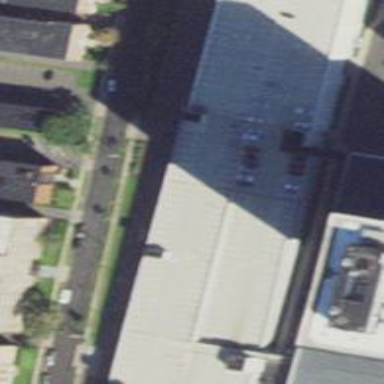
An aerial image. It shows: Multi-storey parking building.